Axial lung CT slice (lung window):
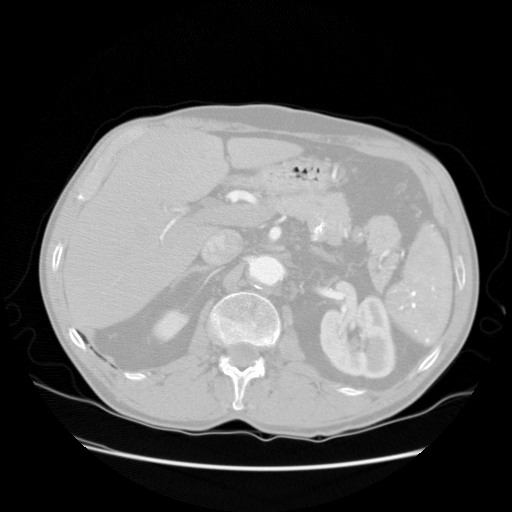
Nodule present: no